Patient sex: F
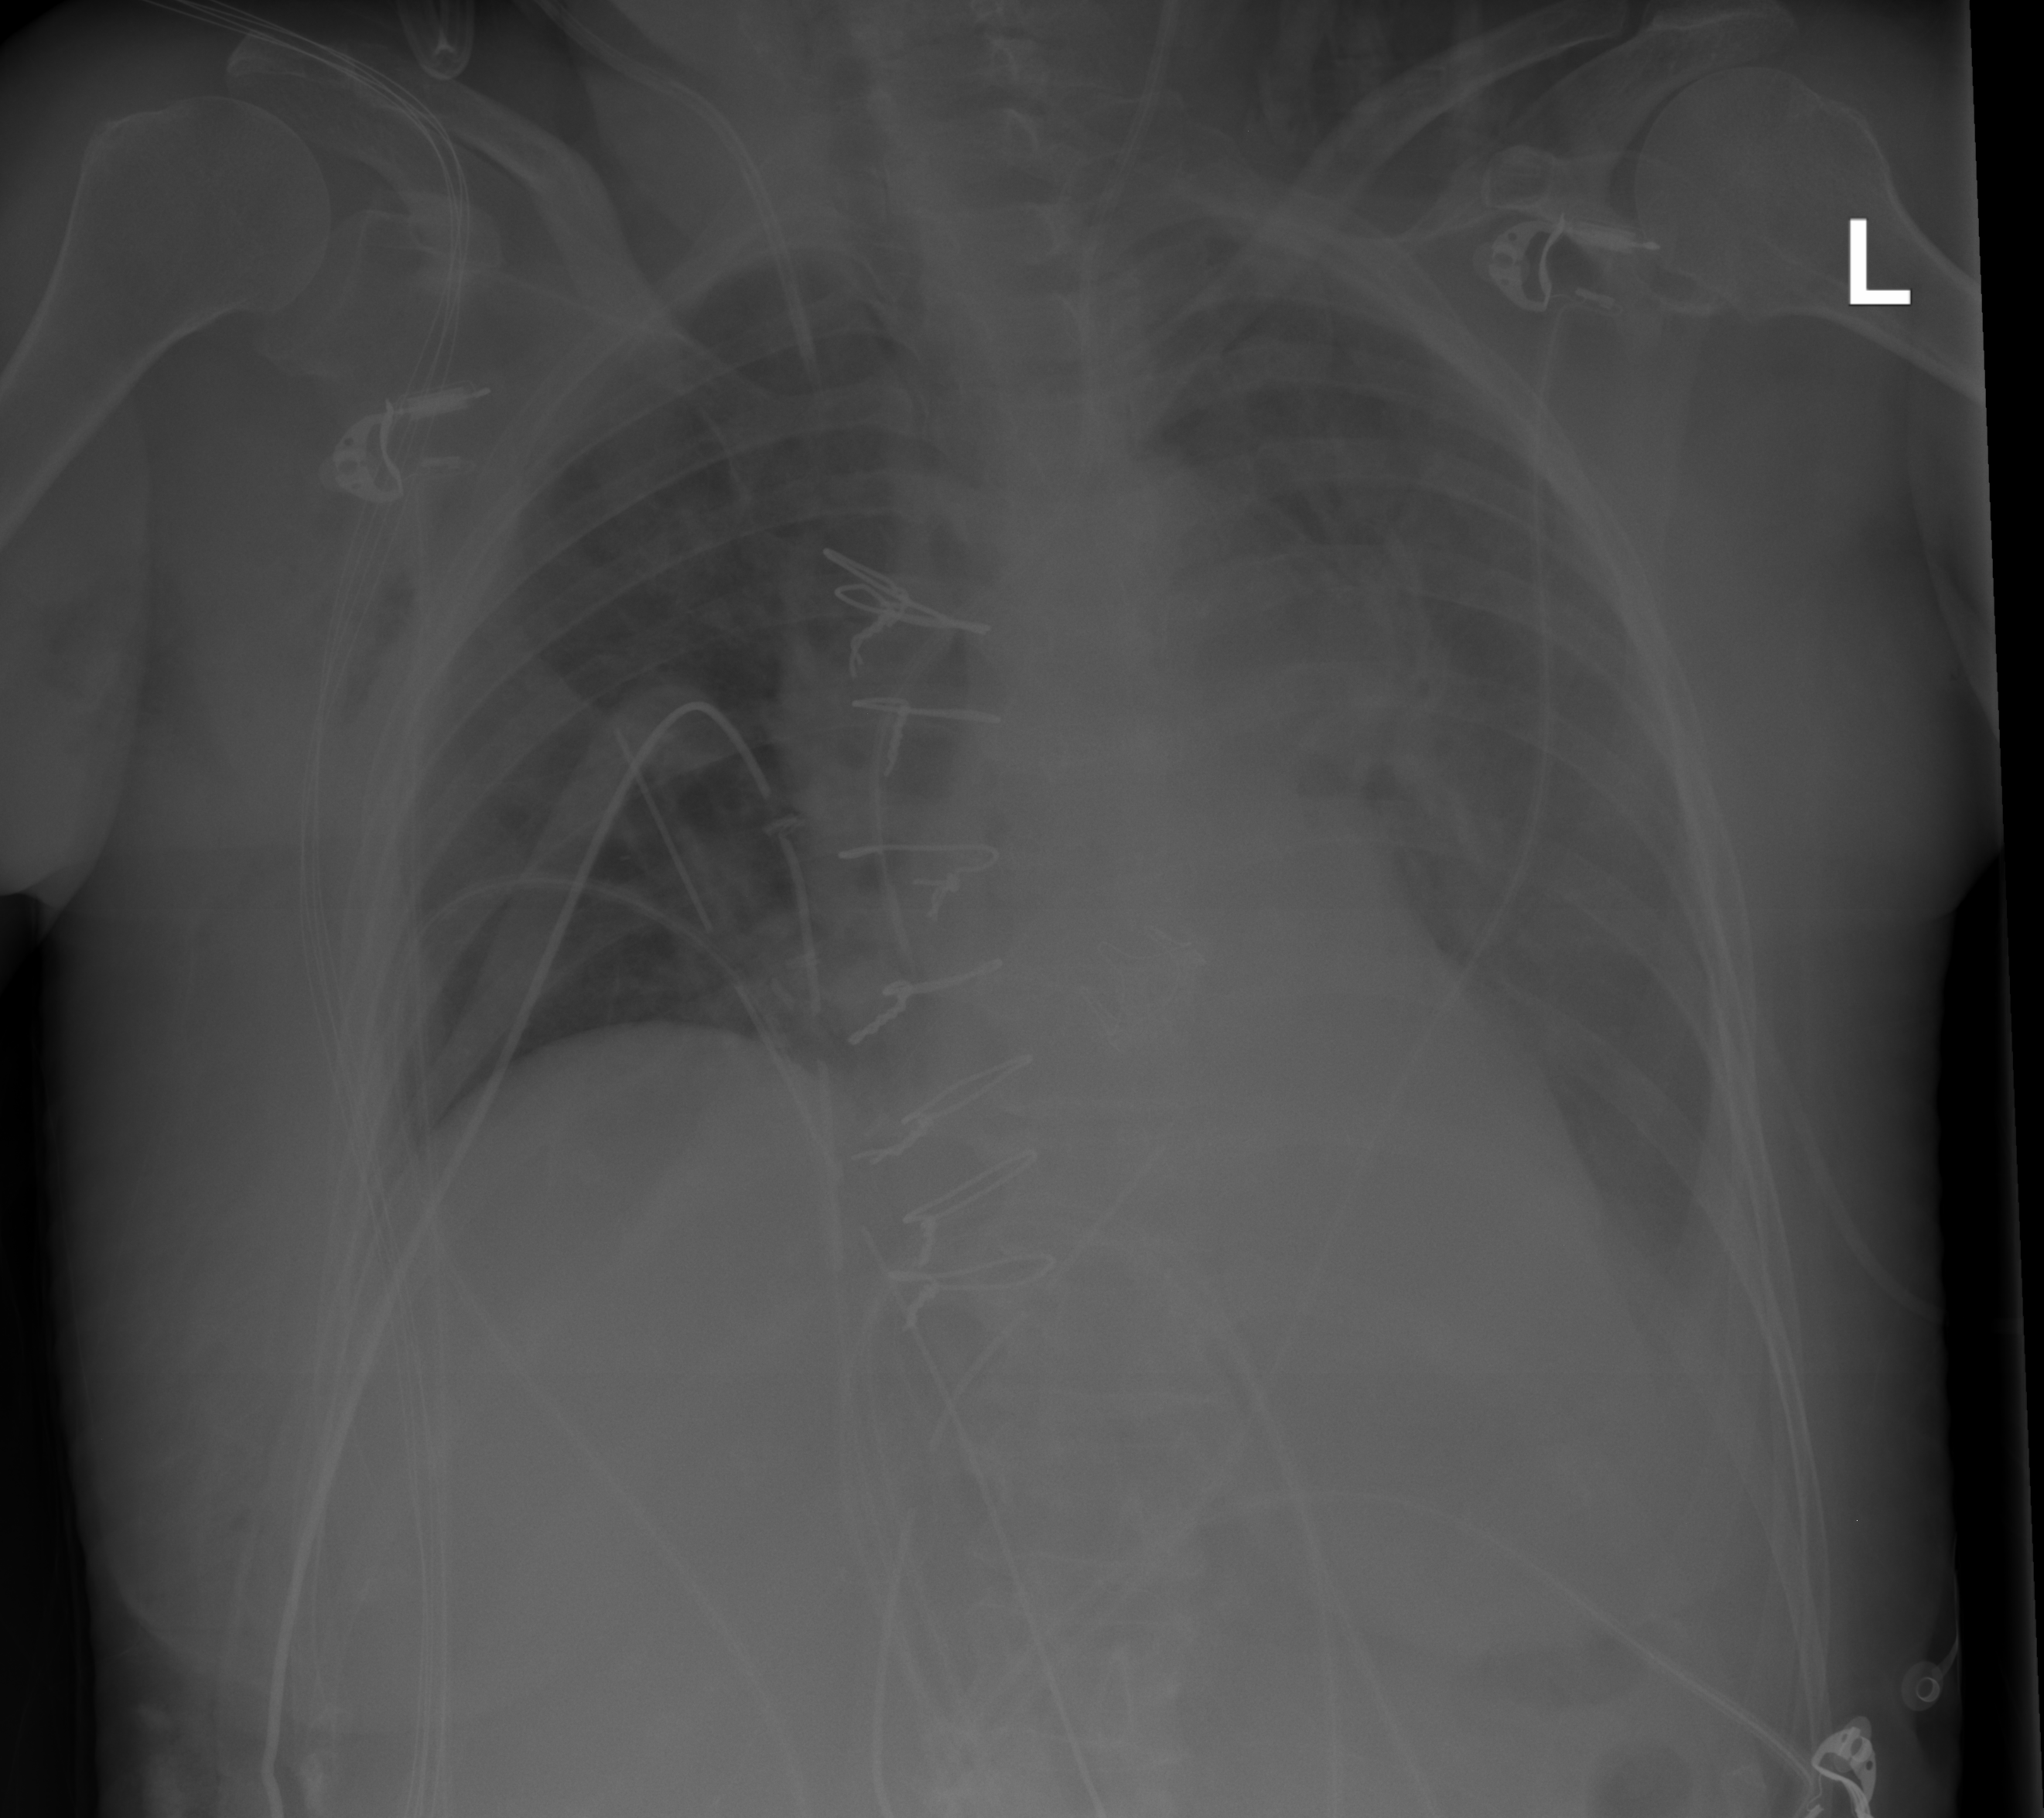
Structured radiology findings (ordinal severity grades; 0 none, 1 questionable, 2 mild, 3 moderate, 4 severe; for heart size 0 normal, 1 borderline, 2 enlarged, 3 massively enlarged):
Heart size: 2
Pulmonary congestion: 2
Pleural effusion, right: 0
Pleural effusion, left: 3
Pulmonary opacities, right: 0
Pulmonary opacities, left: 0
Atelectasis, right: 0
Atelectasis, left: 0